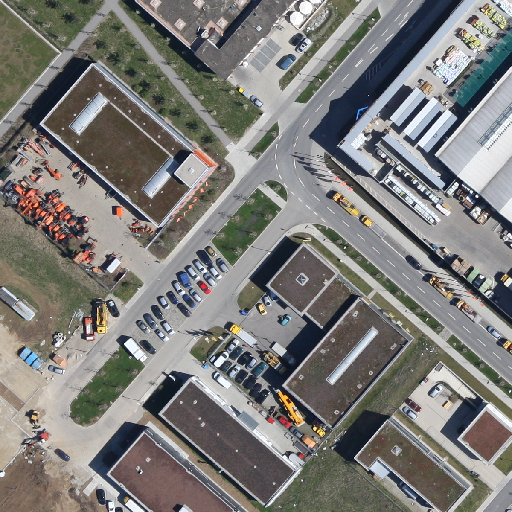
Referring expression: sidewalk